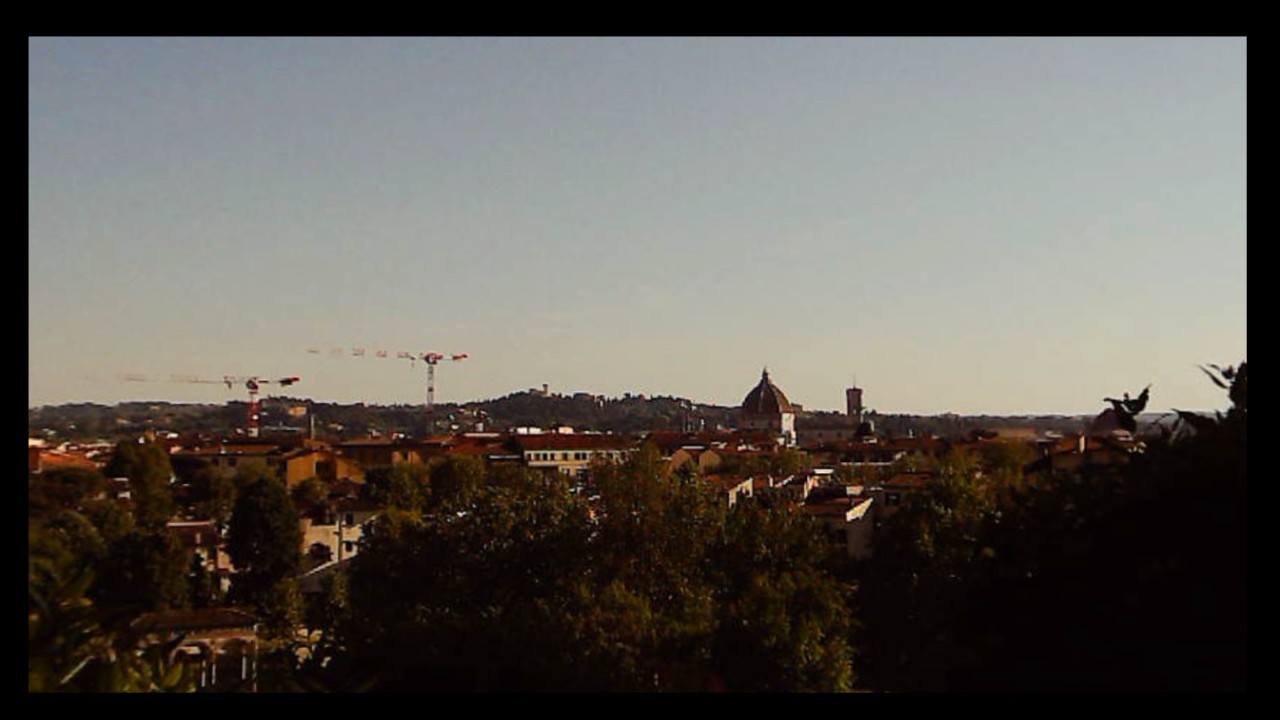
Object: Betafpv air75